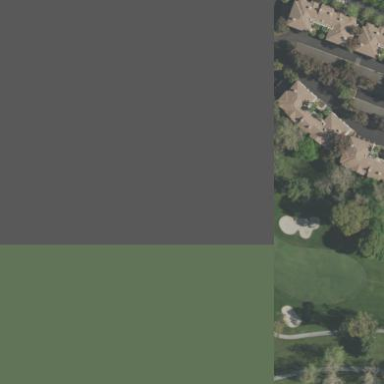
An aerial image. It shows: Scenic golf fairway.